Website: lowes
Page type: receipt
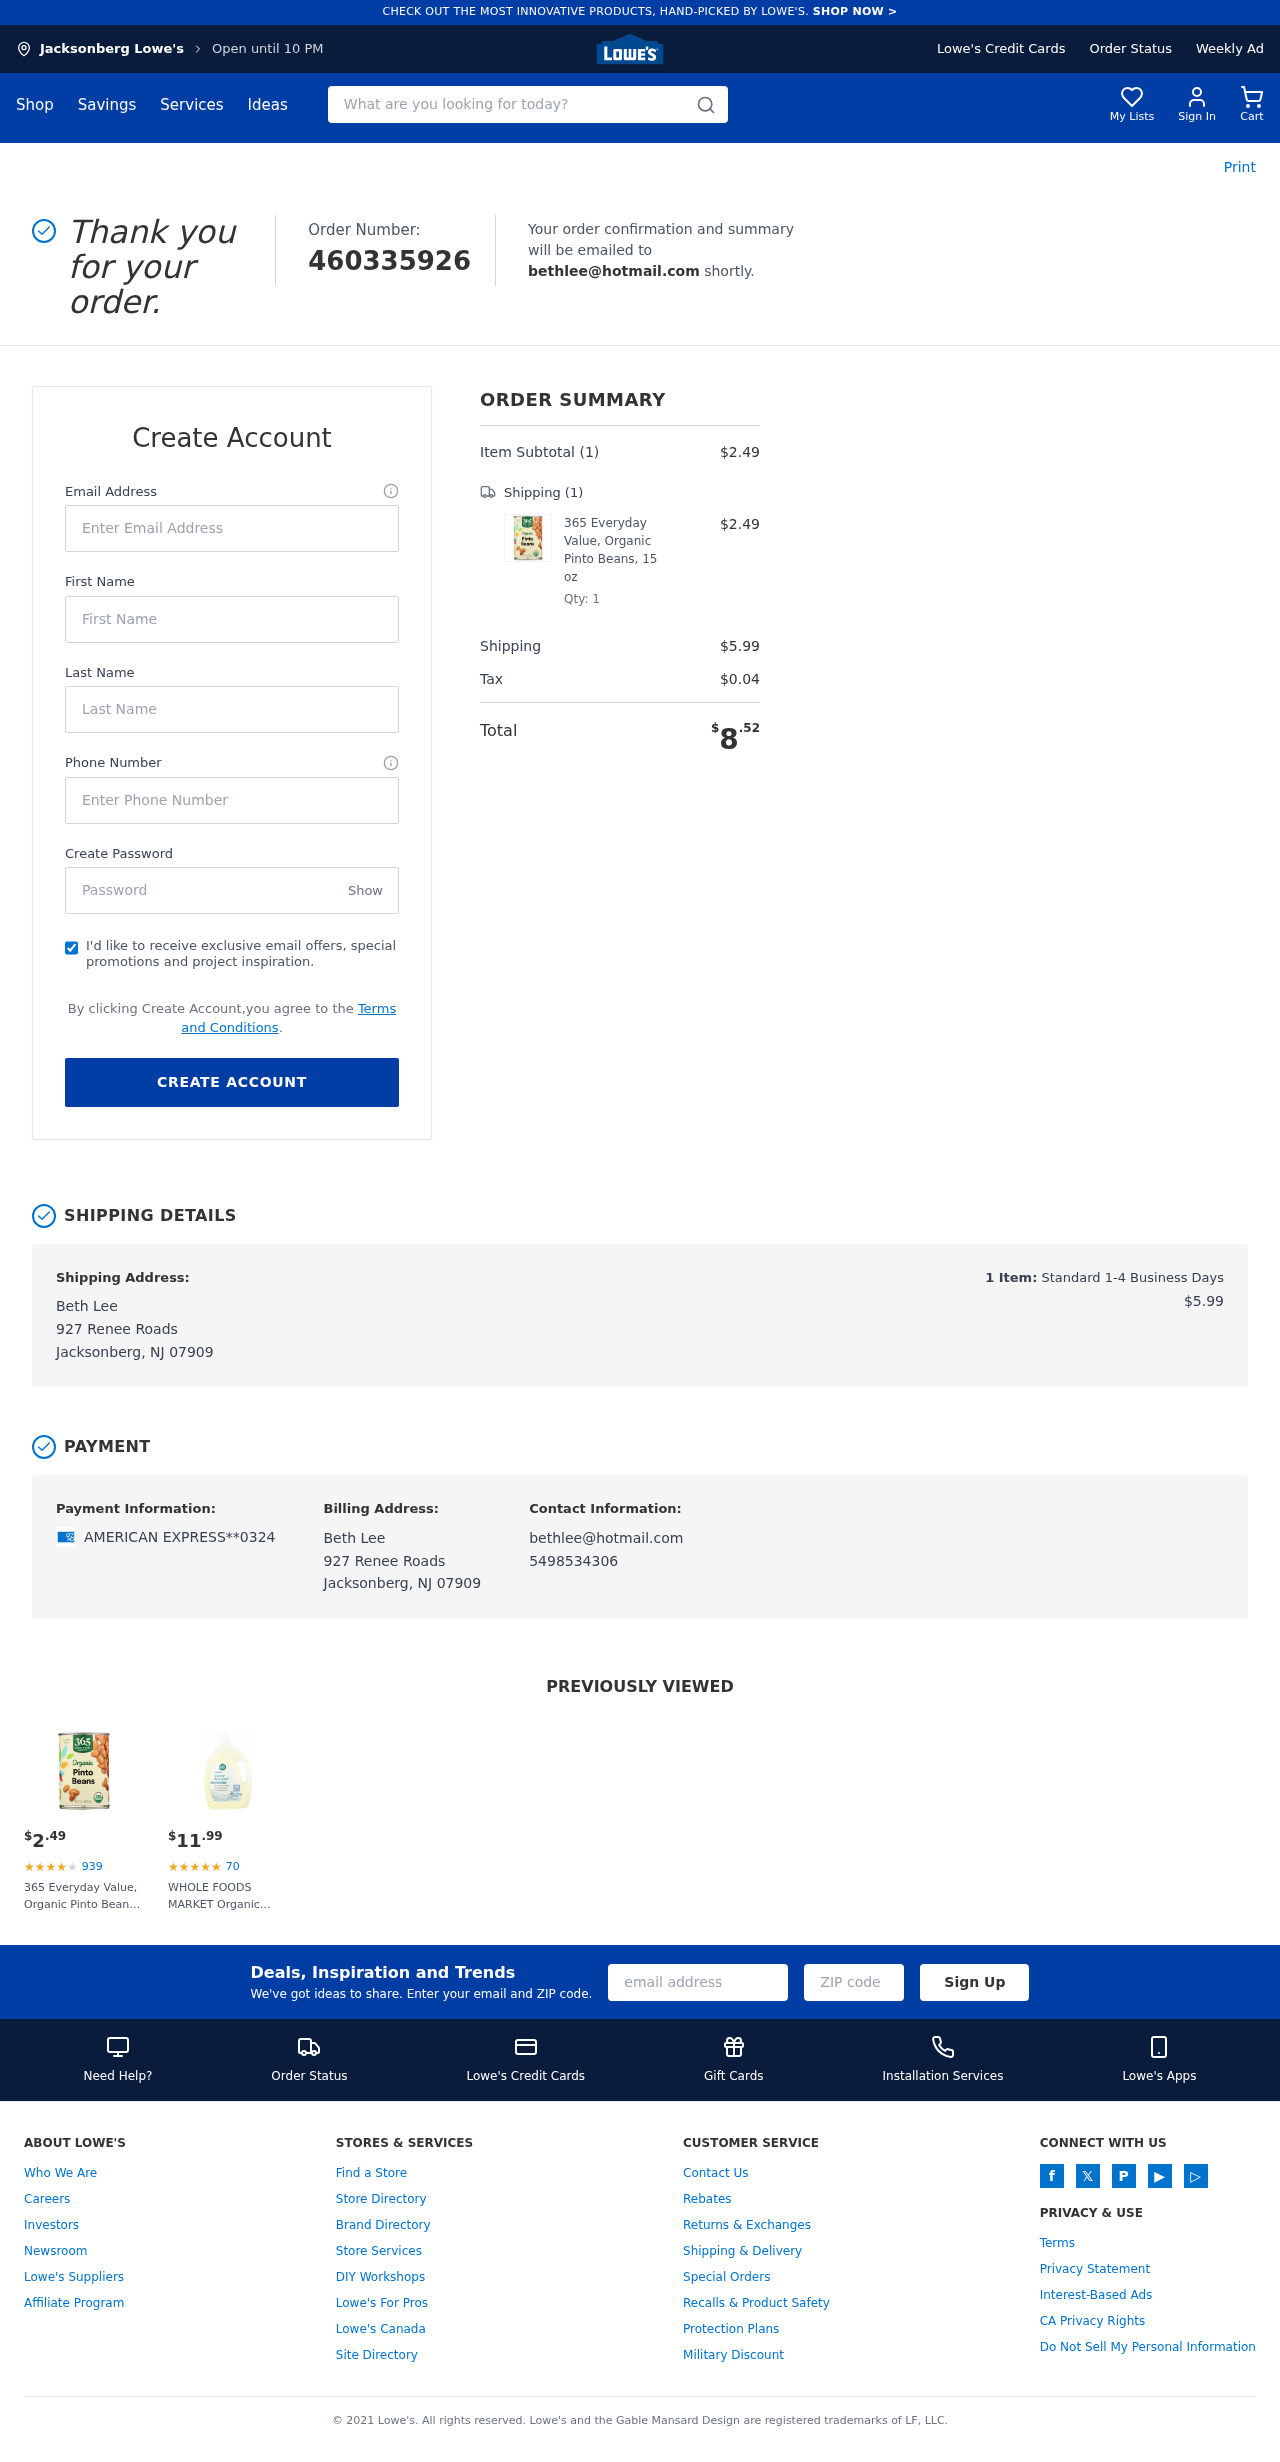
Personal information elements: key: PII_CARD_LAST4
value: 0324
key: PII_CARD_TYPE
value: AMERICAN EXPRESS
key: PII_CITY
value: Jacksonberg
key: PII_EMAIL
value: bethlee@hotmail.com
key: PII_FULLNAME
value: Beth Lee
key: PII_PHONE
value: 5498534306
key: PII_STREET
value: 927 Renee Roads
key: PII_FIRSTNAME
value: Beth
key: PII_LASTNAME
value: Lee
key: PII_CITY_STATE_ZIP
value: Jacksonberg, NJ 07909
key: PII_FULLNAME2
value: Beth Lee
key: PII_FULLNAME3
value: Beth Lee
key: PII_FIRSTNAME2
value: Beth
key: PII_FIRSTNAME3
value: Beth
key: PII_LASTNAME2
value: Lee
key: PII_LASTNAME3
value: Lee
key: PII_FIRSTNAME_DERIVED
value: Beth
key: PII_LASTNAME_DERIVED
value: Lee
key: PII_FULLNAME_DERIVED
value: Beth Lee
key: PII_NAME_FULL_DERIVED
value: Beth Lee
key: PII_POSTCODE
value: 07909
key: PII_STATE_ABBR
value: NJ
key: PII_POSTCODE_FULL
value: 07909
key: PII_CITY_STATE
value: Jacksonberg, NJ
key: PII_POSTCODE_NUMERIC
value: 7909
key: PII_EMAIL2
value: bethlee@hotmail.com
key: PII_EMAIL3
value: bethlee@hotmail.com
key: PII_PHONE_LINE
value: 4306
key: PII_PHONE_SUFFIX
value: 4306
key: PII_PHONE2
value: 5498534306
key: PII_PHONE3
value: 5498534306
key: PII_PHONE_NUMERIC
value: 5498534306
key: PII_PHONE_LINE_NUMERIC
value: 4306
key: PII_PHONE_SUFFIX_NUMERIC
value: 4306
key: PII_PHONE2_NUMERIC
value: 5498534306
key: PII_PHONE3_NUMERIC
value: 5498534306
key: PII_PHONE_DIGITS
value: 5498534306
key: PII_PHONE_LAST4
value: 4306
Product elements: key: PRODUCT1_NAME
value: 365 Everyday Value, Organic Pinto Beans, 15 oz
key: PRODUCT1_PRICE
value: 2.49
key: PRODUCT1_QUANTITY
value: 1
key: PRODUCT2_NAME
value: WHOLE FOODS MARKET Organic Unscented 100oz Laundry Detergent, 100 FZ
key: PRODUCT2_NUM_RATINGS
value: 70
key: PRODUCT2_PRICE
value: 11.99
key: PRODUCT1_PRICE2
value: $2.49
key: PRODUCT1_RATING2
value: ★
★
★
★
★
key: PRODUCT1_NUM_RATINGS2
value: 939
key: PRODUCT1_NAME2
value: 365 Everyday Value, Organic Pinto Beans, 15 oz
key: PRODUCT2_RATING
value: ★
★
★
★
★
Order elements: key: ORDER_ID
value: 460335926
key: ORDER_NUM_ITEMS
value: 1
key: ORDER_SUBTOTAL
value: $2.49
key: ORDER_NUM_ITEMS2
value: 1
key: ORDER_SHIPPING_COST
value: $5.99
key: ORDER_TAX
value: $0.04
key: ORDER_TOTAL
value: $8.52
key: ORDER_NUM_ITEMS3
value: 1
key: ORDER_SHIPPING_COST2
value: $5.99
Search elements: key: HEADER_SEARCH
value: What are you looking for today?